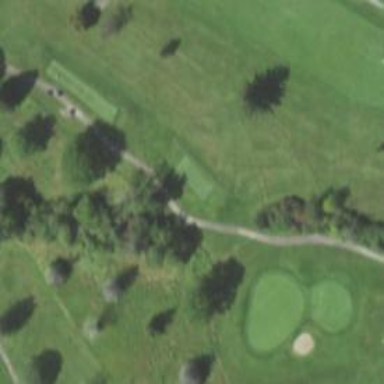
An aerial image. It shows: Golf tee.